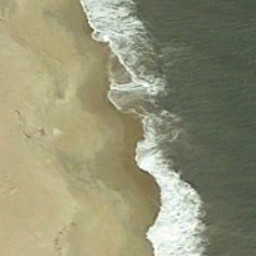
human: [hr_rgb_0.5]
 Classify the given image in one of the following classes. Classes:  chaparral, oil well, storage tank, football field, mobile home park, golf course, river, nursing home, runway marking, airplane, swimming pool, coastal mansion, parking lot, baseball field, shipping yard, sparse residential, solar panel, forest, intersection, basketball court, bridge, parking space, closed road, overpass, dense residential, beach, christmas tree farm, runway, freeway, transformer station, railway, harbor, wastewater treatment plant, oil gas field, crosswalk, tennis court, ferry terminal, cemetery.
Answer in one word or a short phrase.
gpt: beach